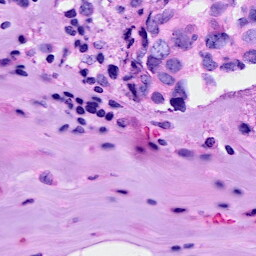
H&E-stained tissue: Breast